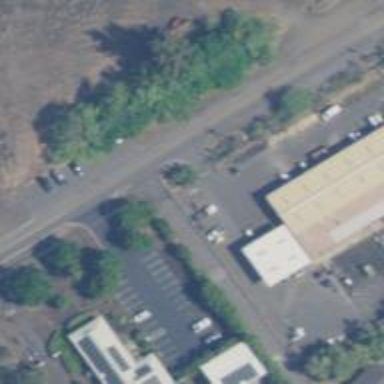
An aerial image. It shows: Power pole.